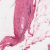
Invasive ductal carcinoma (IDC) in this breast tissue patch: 0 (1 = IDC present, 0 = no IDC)